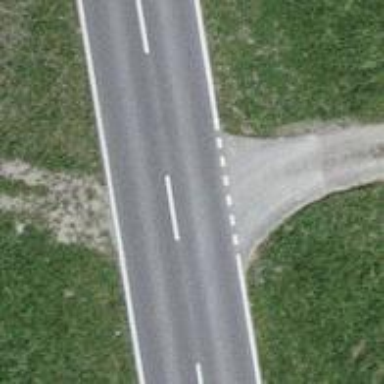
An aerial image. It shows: Asphalt road classified as tertiary.